Question: I have a table like this
'''
CREATE TABLE [dbo].[tbl_LandRigs](
[ID] [int] IDENTITY(700000,1) NOT NULL,
<URL> NULL,
<URL> NULL,
<URL> NULL,
<URL> NULL,
<URL> NULL,
<URL> NULL,
<URL> NULL,
<URL> NULL,
<URL> NULL,
<URL> NULL,
<URL> NULL,
<URL> NULL,
[CreatedDate] [datetime] NULL,
[CreatedByID] [int] NULL,
<URL> NULL,
CONSTRAINT [PK_tbl_LandRigs] PRIMARY KEY CLUSTERED
(
[ID] ASC
)WITH (PAD_INDEX = OFF, STATISTICS_NORECOMPUTE = OFF, IGNORE_DUP_KEY = OFF, ALLOW_ROW_LOCKS = ON, ALLOW_PAGE_LOCKS = ON) ON [PRIMARY]
) ON [PRIMARY]
'''
And I am trying to get data from MaxDD column in Descending order
'''
SELECT distinct "MaxDD" FROM [tbl_LandRigs] ORDER BY "MaxDD" Desc
'''
But this returns data in following order

According to my calculation 4000 must be the first value followed by others.But this results astonished me.Can any one help me out in this?
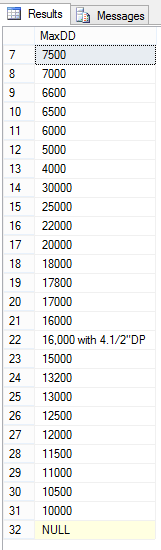
Answer: You are storing them as text('nvarchar'), that's why you get <URL>.
So the correct way is to store it as a numeric value. However, that seems to be impossible since you also use values like '16.000 with 4.1/2"DP'. Then i would add another column, one for the numeric value you want to order by and the other for the textual representation.